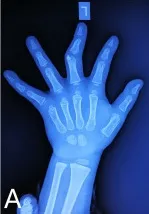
Diagnosis and treatment of clinodactyly deformity in a 2-year-10-month-old boy. The radiograph on presentation showed an outgrowth around the distal end of the third proximal phalanx (A, B).
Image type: radiology (x_ray)